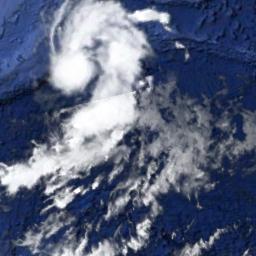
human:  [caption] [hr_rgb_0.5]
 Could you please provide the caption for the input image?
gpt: The white cloud is above blue sea .

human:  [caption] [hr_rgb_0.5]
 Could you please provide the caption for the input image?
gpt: There are white clouds over a blue sea .

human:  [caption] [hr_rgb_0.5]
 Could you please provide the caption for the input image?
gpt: A thick white cloud floats on the deep blue sea .

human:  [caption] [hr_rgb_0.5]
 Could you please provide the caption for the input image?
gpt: The stratus clouds are located above the surface of the sea .

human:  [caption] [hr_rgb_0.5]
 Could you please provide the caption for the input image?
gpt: White clouds on blue sea .